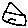
Label: house